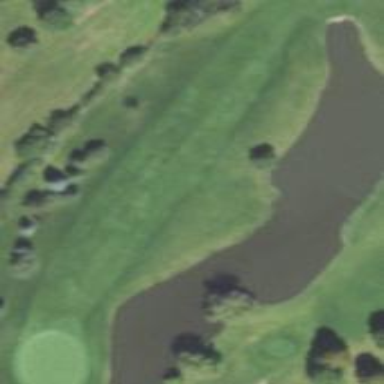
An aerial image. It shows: Golf fairway surrounded by grass.